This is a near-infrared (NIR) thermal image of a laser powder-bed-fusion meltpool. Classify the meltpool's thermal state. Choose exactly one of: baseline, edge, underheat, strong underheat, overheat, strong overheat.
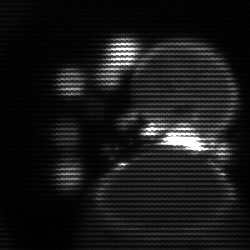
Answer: edge